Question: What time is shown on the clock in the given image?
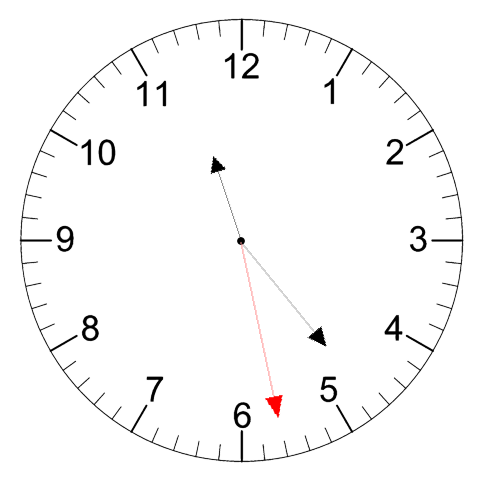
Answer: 11:23:28